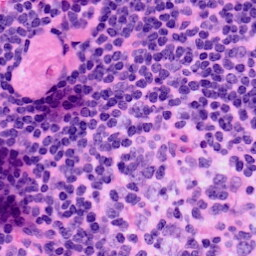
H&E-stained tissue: LymphNode